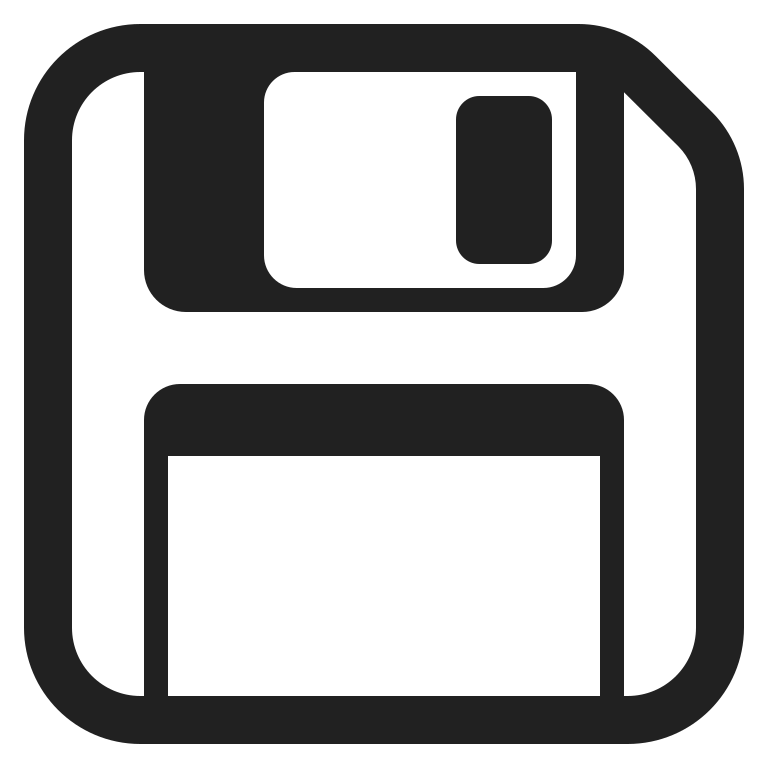
floppy disk high contrast